Field crop: tomato
Growth stage: 2
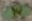
Species: solanum